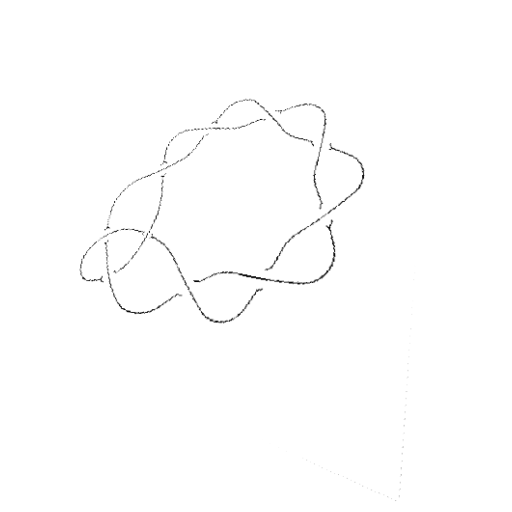
Crossing number: 10